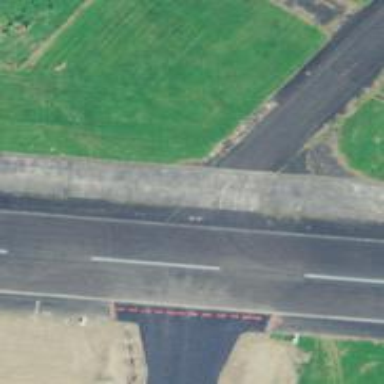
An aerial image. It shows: View of taxiway at the airport.